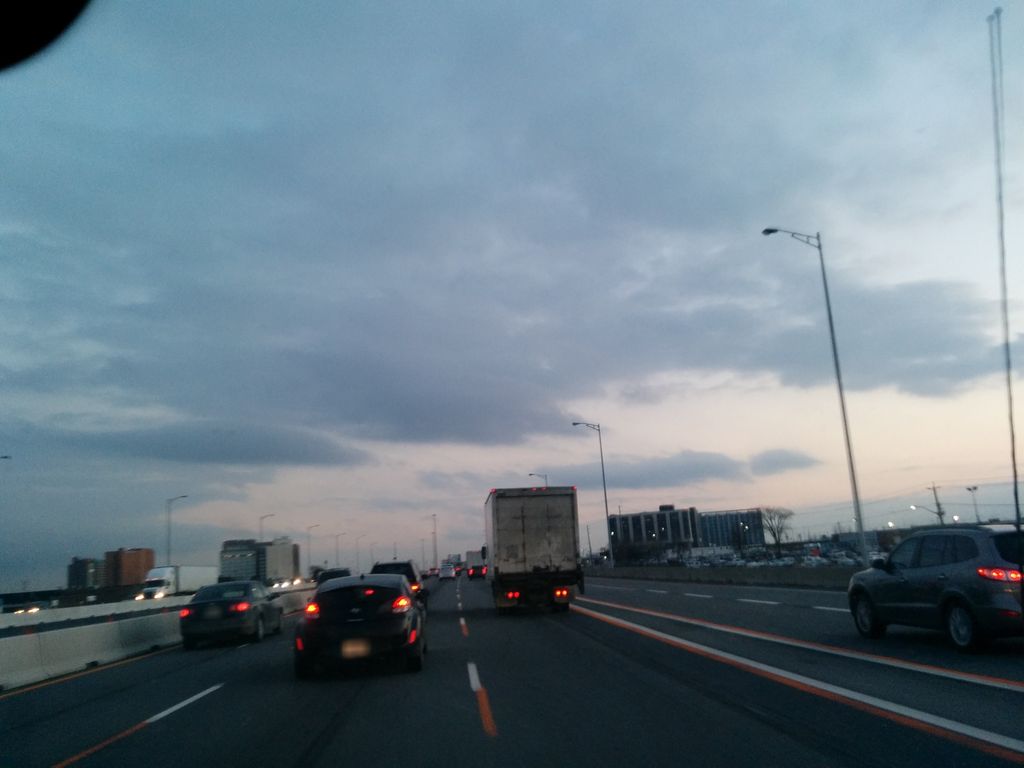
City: toronto